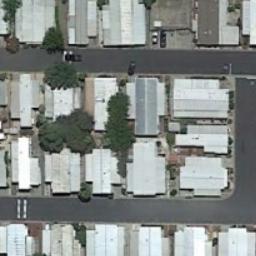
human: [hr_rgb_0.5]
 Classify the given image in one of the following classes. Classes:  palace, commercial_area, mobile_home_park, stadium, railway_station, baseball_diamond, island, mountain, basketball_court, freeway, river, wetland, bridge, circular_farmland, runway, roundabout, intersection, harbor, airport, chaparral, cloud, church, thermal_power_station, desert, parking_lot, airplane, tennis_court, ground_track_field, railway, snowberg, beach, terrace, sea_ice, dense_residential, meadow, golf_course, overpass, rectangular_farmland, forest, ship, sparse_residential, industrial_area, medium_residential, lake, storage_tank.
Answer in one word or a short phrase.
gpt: mobile_home_park